高一 · 算术
计算 $1+\frac{1}{1 \times 2}+\frac{1}{1 \times 2 \times 3}+\cdots+\frac{1}{1 \times 2 \times 3 \times \cdots \times 10}$, 执行如图所示的程序框图,
若输入的 $N=10$ ，则图中(1)(2)应分别填入（）

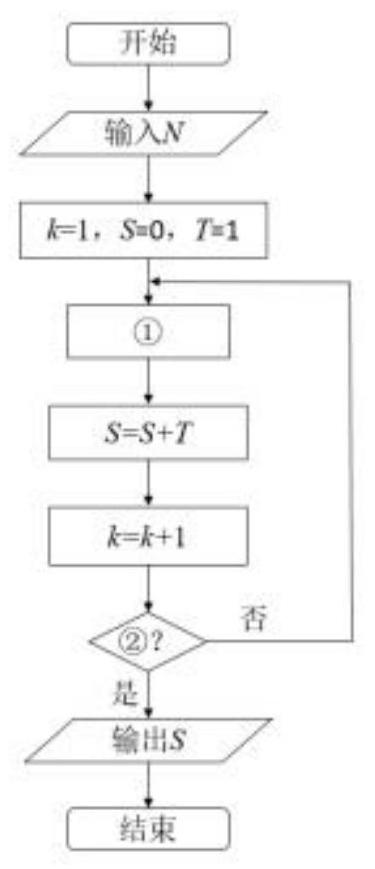
A. $T=\frac{1}{k}, k>N$
B. $T=\frac{1}{k}, k \geq N$
C. $T=\frac{T}{k}, k>N$
D. $T=\frac{T}{k}, k \geq N$
答案: C
解析: 当(1)(2)分别是 $T=\frac{T}{k}, k>N$ 时,

首先初始化数据: $N=10, k=1, S=0, T=1$

第一次循环, $T=\frac{T}{k}=1, S=S+T=1, k=k+1=2$, 此时不满足 $k>N$;

第二次循环, $T=\frac{T}{k}=\frac{1}{1 \times 2}, S=S+T=1+\frac{1}{1 \times 2}, k=k+1=3$, 此时不满足 $k>N$;

第三次循环, $T=\frac{T}{k}=\frac{1}{1 \times 2 \times 3}, S=S+T=1+\frac{1}{1 \times 2}+\frac{1}{1 \times 2 \times 3}, k=k+1=4$, 此时不满足 $k>N$;

一直循环下去, 第十次循环, $T=\frac{T}{k}=\frac{1}{1 \times 2 \times 3 \times \cdots \times 10}$,

$S=S+T=1+\frac{1}{1 \times 2}+\frac{1}{1 \times 2 \times 3}+\cdots+\frac{1}{1 \times 2 \times 3 \times \cdots \times 10}, k=k+1=11$,

此时满足 $k>N$, 跳出循环,

故输出的 $S=1+\frac{1}{1 \times 2}+\frac{1}{1 \times 2 \times 3}+\cdots+\frac{1}{1 \times 2 \times 3 \times \cdots \times 10}$, 故选 C.